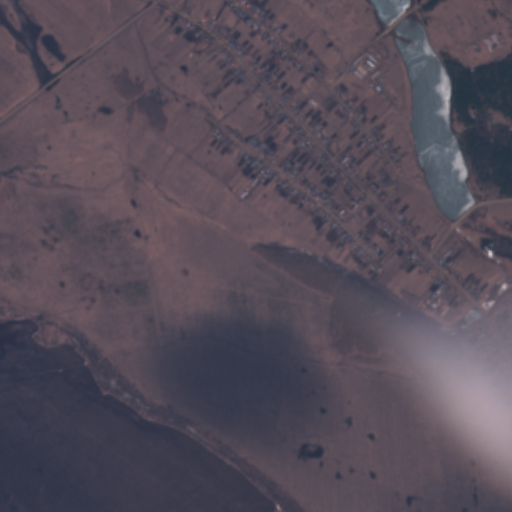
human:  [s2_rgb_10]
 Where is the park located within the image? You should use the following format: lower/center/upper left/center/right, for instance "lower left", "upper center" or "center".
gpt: The park is located in the center right of the image.
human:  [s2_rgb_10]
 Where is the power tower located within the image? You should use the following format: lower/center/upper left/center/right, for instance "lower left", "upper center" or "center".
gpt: The power tower is located in the lower left of the image.
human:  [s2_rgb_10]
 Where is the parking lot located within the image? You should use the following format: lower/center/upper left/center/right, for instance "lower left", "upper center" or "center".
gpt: There is no parking lot in the image.